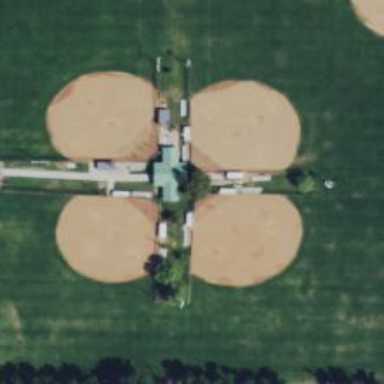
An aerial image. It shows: Softball pitch for leisure sports.